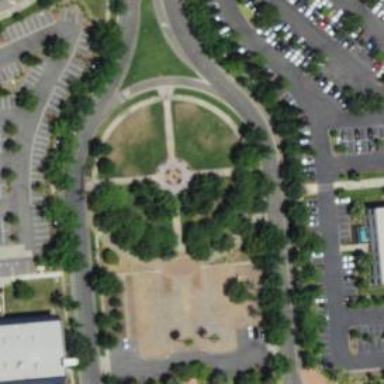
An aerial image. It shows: Park.